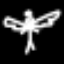
Label: angel